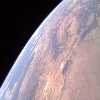
Label: land